Field crop: maize
Growth stage: 2
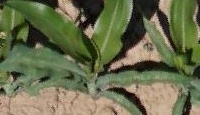
Species: maize